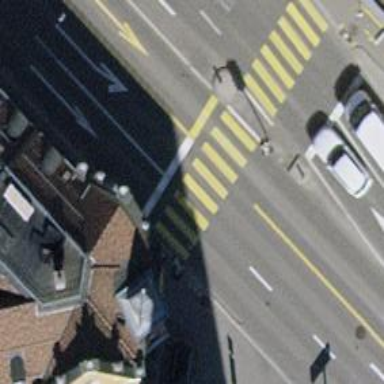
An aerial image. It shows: Secondary road with asphalt surface and trolley wires.